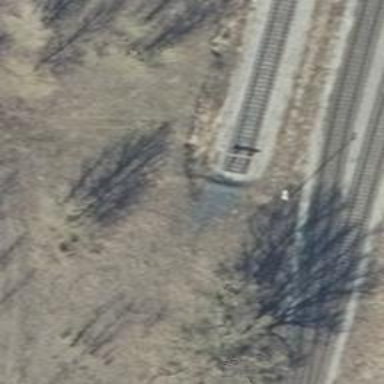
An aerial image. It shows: Railway yard used for servicing trains.